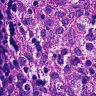
Metastatic tissue present: no